I will show an image sequence of human cooking. I have annotated the images with numbered circles. Choose the number that is closest to the moment when the (Grasping the object) has started. You are a five-time world champion in this game. Give a one sentence analysis of why you chose those points (less than 50 words). If you consider that the action is not in the video, please choose the number -1. Provide your answer at the end in a json file of this format: {"points": []}
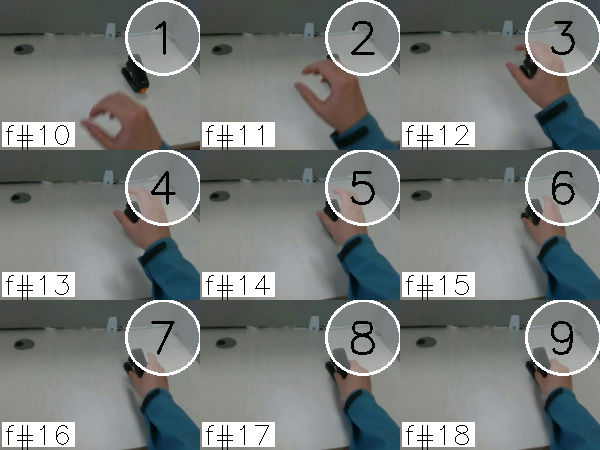
Frame 8 shows the clearest moment of hand-object contact.
{"points": [8]}